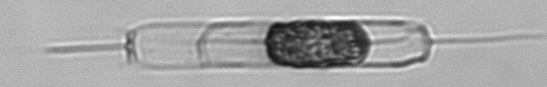
Label: Ditylum_brightwellii